Question: I am trying to create a report using java swing that is able to print the data that I have on my SQL database, I found <URL> :
'''
public void reportviewer() {
try{
String report = "C:\Users\cleanfuel\Documents\NetBeansProjects\StringManipulation\src\stringmanipulation\report1.jrxml";
JasperReport jasp_report = JasperCompileManager.compileReport(report);
JasperPrint jasp_print = JasperFillManager.fillReport(jasp_report, null, con);
JasperViewer.viewReport(jasp_print);
}
catch (Exception e) {System.out.print(e);}
}enter code here
'''
After I run the program and clicking the buttong report, an error occured and print this :

Can anyone tell me how to fix this one? Did my I miss something?
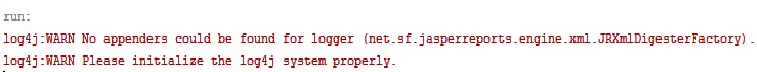
Answer: Basically it's just 'log4j' complaining that there are no appenders for it to output it's output to.
Unless you are really concerned about the output from Jasper Reports code, you don't need to worry about it to much.
If you want a quick fix, you could add the following to you code before you execute anything else.
'''
PatternLayout pl = new PatternLayout("[%-5p] %C.%M:%L: %m%n");
ConsoleAppender appender = new ConsoleAppender(pl);
Logger.getRootLogger().addAppender(appender);
'''
It will basically add a console appender that will send the output to the console.
Take a look at <URL> for more details.
'''
import org.apache.log4j.ConsoleAppender;
import org.apache.log4j.Logger;
import org.apache.log4j.PatternLayout;
public class Test {
public static void main(String[] args) {
PatternLayout pl = new PatternLayout("[%-5p] %C.%M:%L: %m%n");
ConsoleAppender appender = new ConsoleAppender(pl);
Logger.getRootLogger().addAppender(appender);
// The rest of your code...
}
}
'''